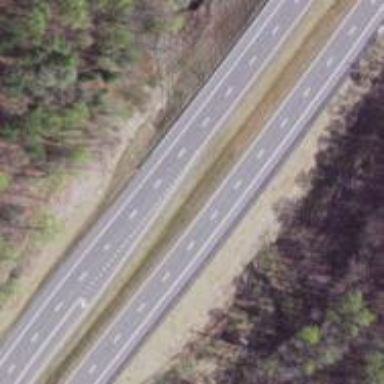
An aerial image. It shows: Trunk highway with expressway features.